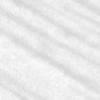
Label: change